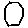
Label: hexagon